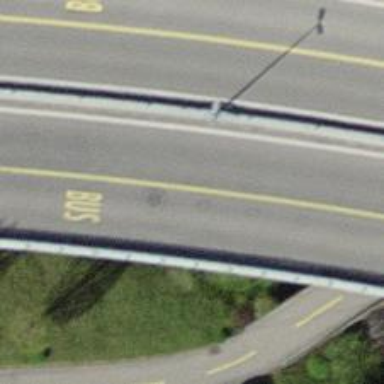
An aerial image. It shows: Secondary road crossing bridge.